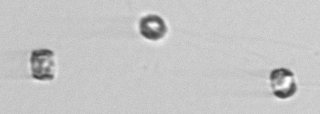
Label: Thalassiosira_sp_aff_mala